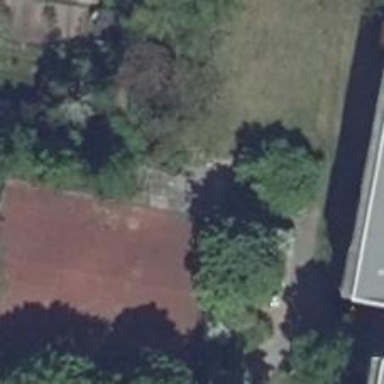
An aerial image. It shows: Basketball court on leisure land pitch.